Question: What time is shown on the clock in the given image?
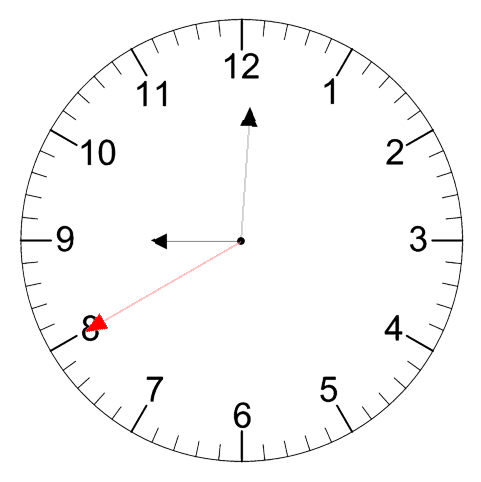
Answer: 09:00:40